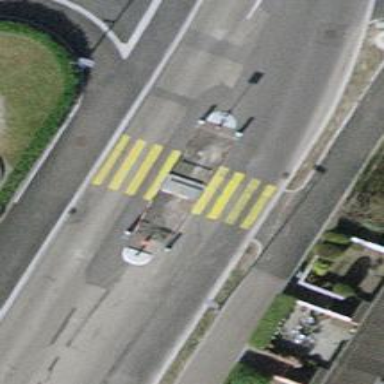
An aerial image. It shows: Concrete footway.